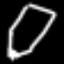
Label: pencil